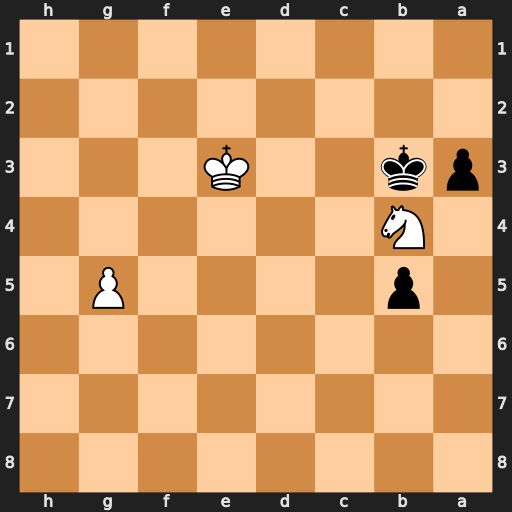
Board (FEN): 8/8/8/1p4P1/1N6/pk2K3/8/8
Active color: b
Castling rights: -
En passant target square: -
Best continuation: Kxb4 g6 a2 g7 a1=Q